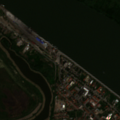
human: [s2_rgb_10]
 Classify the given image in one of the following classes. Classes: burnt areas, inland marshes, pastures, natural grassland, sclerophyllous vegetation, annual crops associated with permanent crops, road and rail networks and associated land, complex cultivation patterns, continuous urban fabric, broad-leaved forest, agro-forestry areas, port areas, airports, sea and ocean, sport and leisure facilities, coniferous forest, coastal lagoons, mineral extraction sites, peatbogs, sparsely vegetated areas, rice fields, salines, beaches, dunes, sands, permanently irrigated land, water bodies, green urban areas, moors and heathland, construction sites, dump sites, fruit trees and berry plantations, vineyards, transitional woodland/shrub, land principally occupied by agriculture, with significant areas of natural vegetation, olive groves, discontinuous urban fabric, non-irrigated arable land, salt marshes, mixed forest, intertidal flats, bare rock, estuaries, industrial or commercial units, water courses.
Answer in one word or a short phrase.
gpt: discontinuous urban fabric, industrial or commercial units, land principally occupied by agriculture, with significant areas of natural vegetation, transitional woodland/shrub, inland marshes, water courses